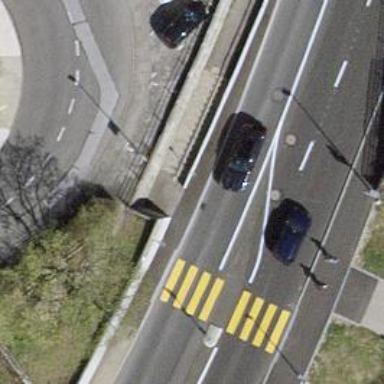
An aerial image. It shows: Road with steps.